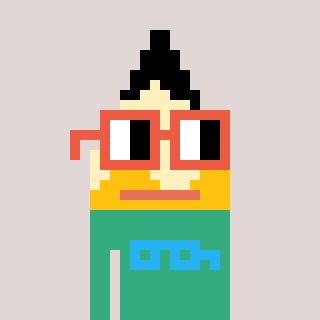
a pixel art character with square orange glasses, a pencil-shaped head and a teal-colored body on a warm background